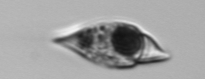
Label: Amphidinium